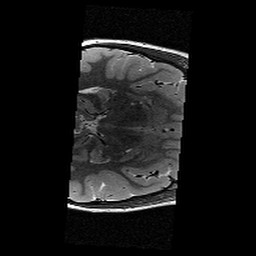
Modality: T2w
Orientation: axial
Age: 12
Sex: female
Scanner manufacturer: siemens
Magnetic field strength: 3 T
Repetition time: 9.23 s
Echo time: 0.067 s